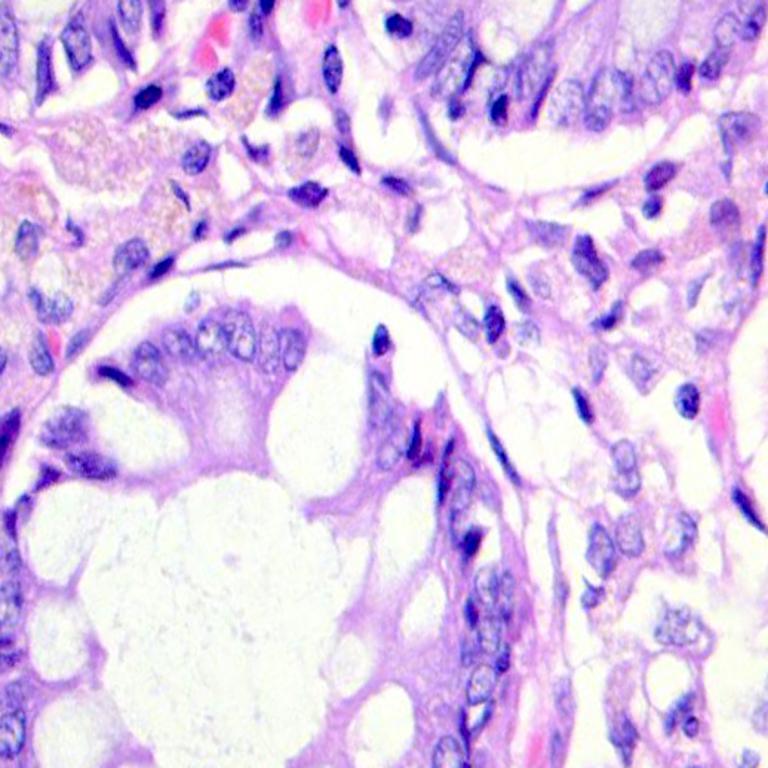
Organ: colon
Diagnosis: benign